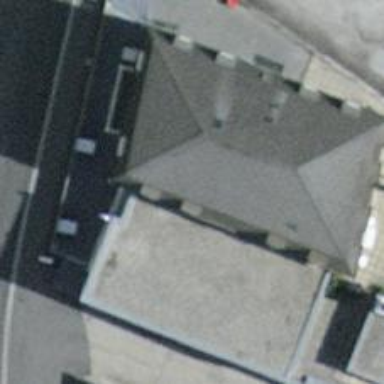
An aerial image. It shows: Restaurant.